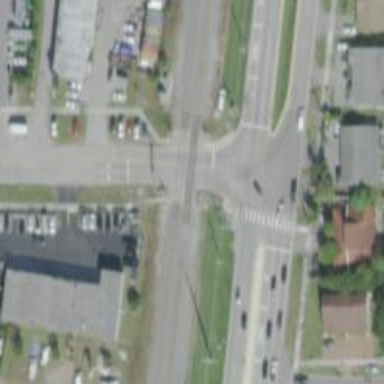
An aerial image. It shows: Railway crossing.